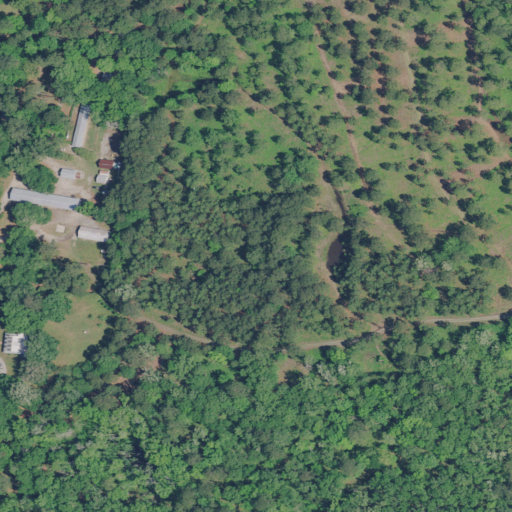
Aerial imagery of cape in South Carolina named Mackay Point containing woody wetlands, shrub, evergreen forest, pasture, grassland, mixed forest, open development, and low intensity development